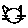
Label: cat